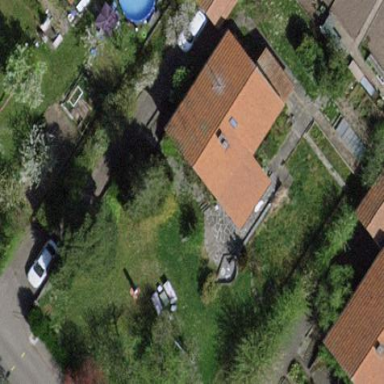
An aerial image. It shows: Garden enclosed by fence.